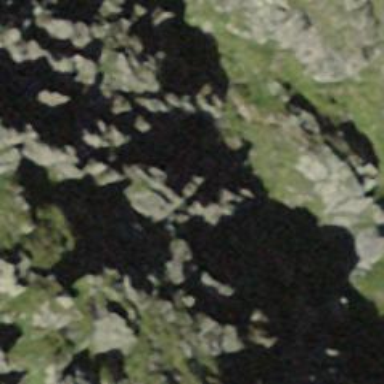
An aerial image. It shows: Cliff in nature.